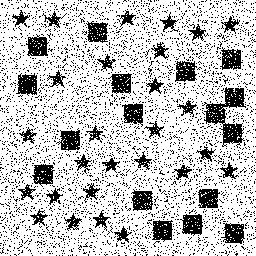
Squares: 17
Triangles: 0
Stars: 27
Total shapes: 44